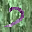
Label: 7